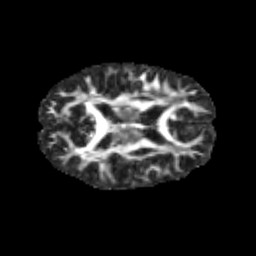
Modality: FA
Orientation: axial
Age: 13
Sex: male
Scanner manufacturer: siemens
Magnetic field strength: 3 T
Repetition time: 3.8 s
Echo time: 0.07 s